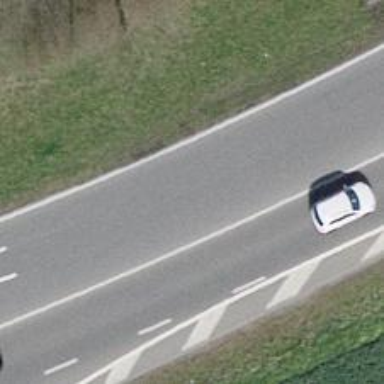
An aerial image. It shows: Secondary road.